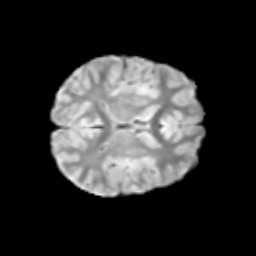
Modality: T2w
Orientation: axial
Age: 9
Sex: male
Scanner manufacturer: siemens
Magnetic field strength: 3 T
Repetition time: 3.8 s
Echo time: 0.07 s